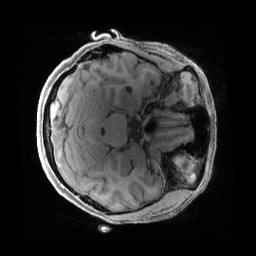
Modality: T1w
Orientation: axial
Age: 52
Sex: female
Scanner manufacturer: siemens
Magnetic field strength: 3 T
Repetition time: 2.4 s
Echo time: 0.00241 s